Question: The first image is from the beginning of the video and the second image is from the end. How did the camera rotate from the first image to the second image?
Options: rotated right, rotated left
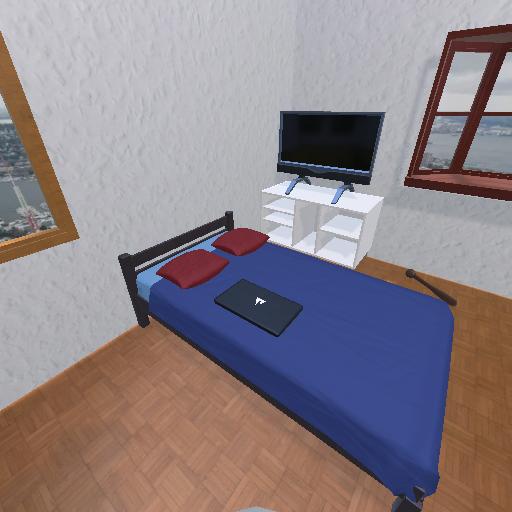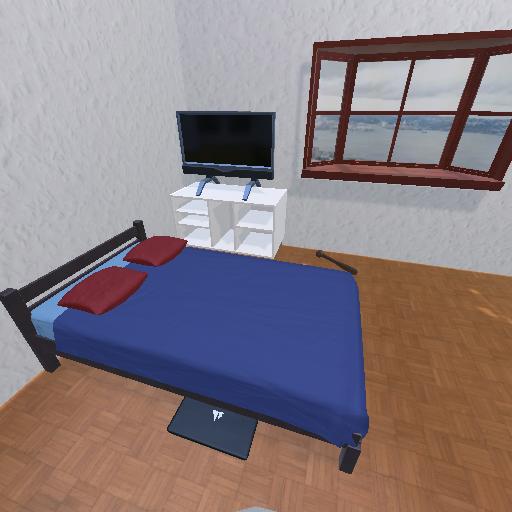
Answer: rotated right